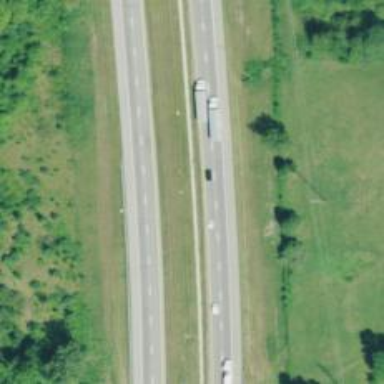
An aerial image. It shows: Motorway.